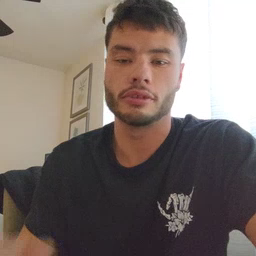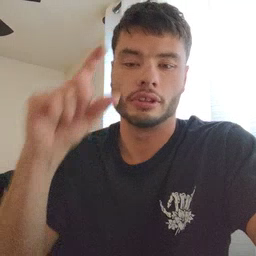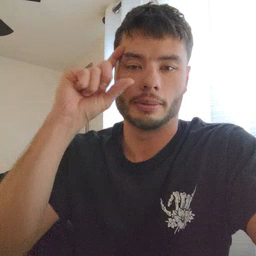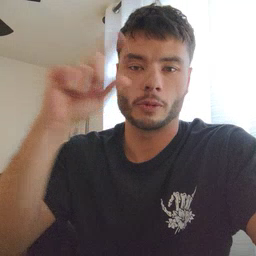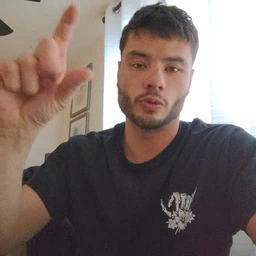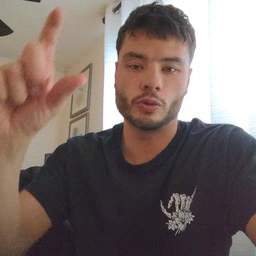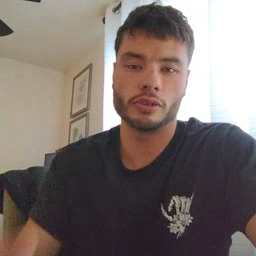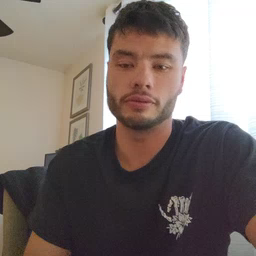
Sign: moon